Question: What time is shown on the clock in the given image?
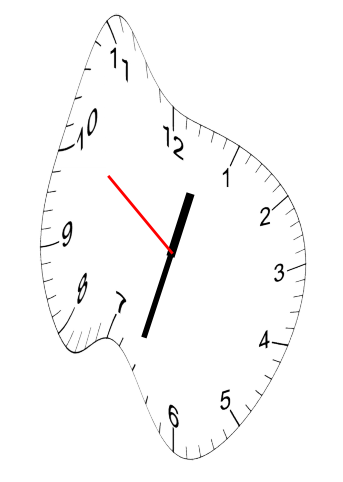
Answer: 12:32:51